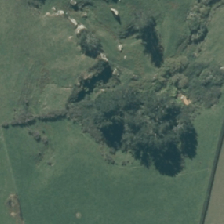
Land cover: deciduous_hardwood